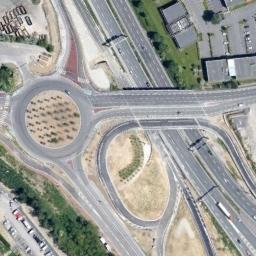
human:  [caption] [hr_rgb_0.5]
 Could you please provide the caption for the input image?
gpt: Several buildings are next to the overpass .

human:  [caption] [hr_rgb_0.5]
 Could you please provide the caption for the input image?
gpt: The intricated overpasses is over the roads and the overpass is flanked by some buildings .

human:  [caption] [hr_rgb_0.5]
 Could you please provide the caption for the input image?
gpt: There are two overpasses and three lakes in this area .

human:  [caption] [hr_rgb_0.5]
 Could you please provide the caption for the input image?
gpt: There are some buildings and green trees beside the overpass .

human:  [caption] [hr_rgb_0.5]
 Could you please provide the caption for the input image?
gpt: The overpass is next to some houses and trees .